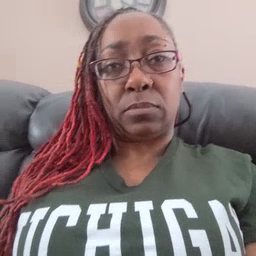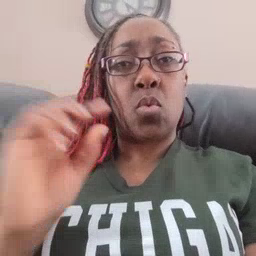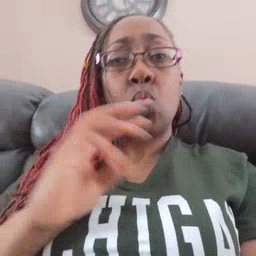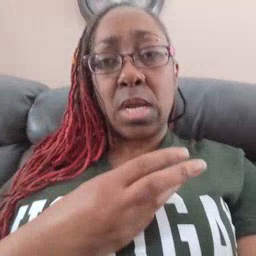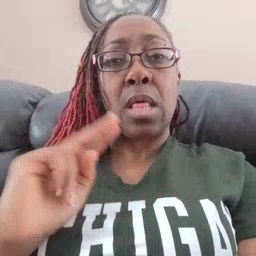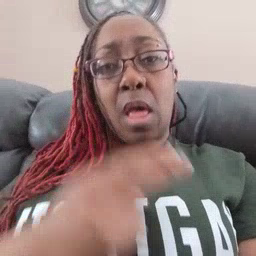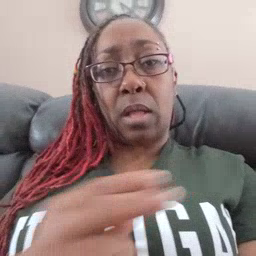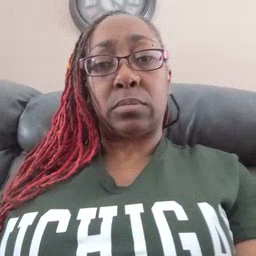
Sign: weus